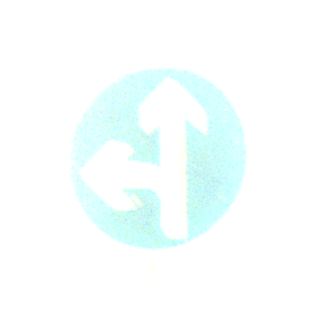
Verkehrszeichen: VorgeschriebeneFahrtrichtungGeradeausOderLinks
Umgebung: Outdoor, Urban
Tageszeit: Night
Wetter: Overcast
Licht: Artificial
Jahreszeit: Winter
Kontrast: MediumContrast